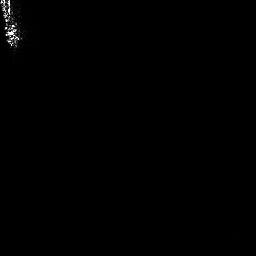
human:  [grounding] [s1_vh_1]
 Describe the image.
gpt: In the satellite image, there is  <ref>1 medium ship </ref> <box>[[0, 0, 8, 18, 0]]</box> located at top left.